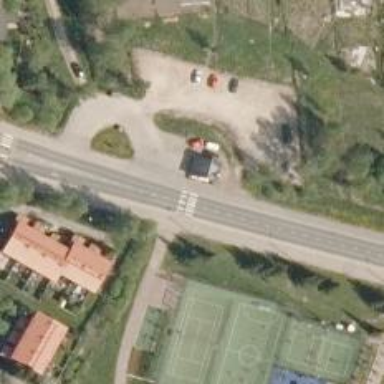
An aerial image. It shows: Asphalt cycleway.